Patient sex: M
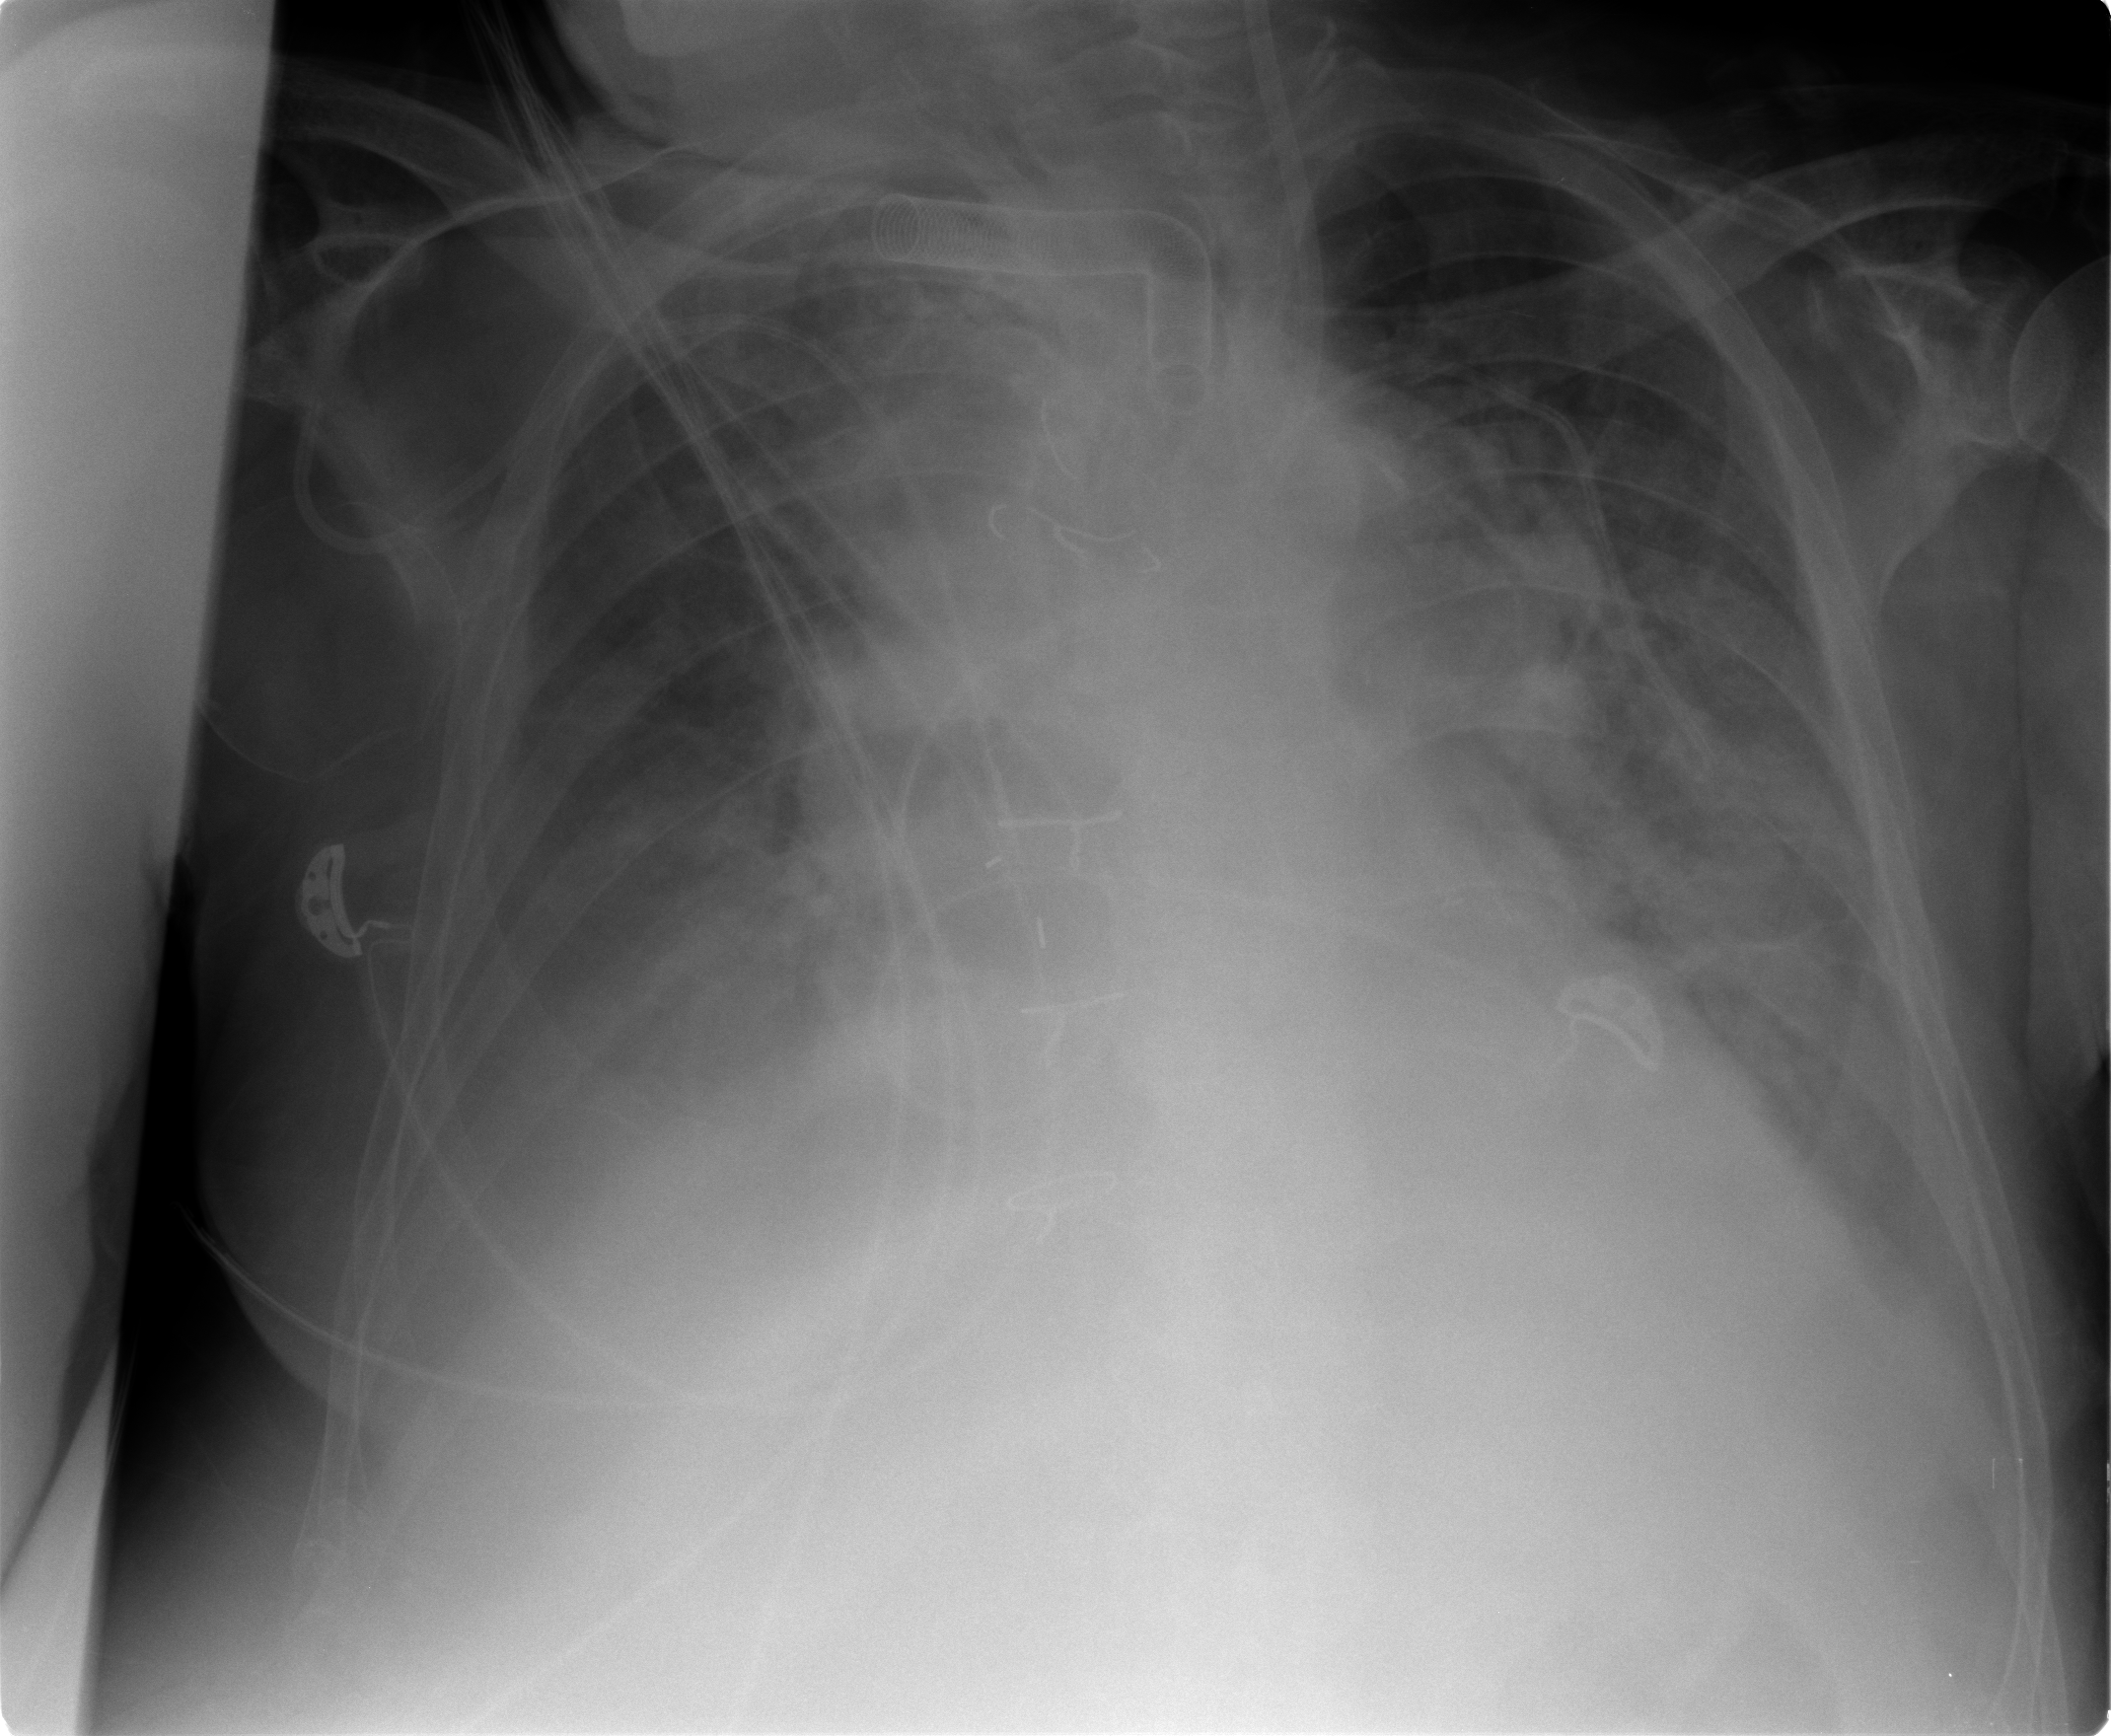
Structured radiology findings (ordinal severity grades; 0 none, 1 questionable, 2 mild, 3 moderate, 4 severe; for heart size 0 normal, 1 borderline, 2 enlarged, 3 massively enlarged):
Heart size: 3
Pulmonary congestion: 3
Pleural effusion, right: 3
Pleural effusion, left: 3
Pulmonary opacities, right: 3
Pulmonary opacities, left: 3
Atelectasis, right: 4
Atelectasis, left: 4